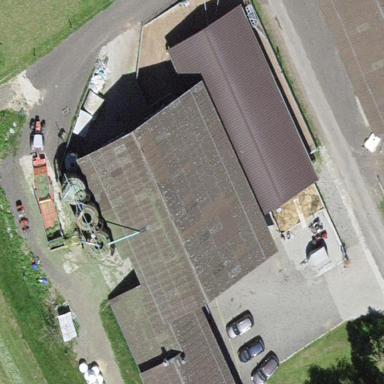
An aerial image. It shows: Farmyard area.